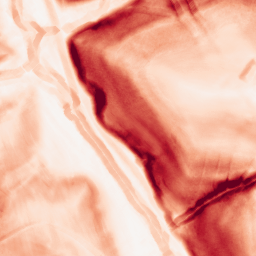
Category: morphological
Decomposition family: morphological_gradient
Decomposition parameters: size: 5
shape: diamond
Upsampling method: lanczos
Upsampling parameters: scale: 2
Upsampling scale: 2